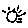
Label: sun